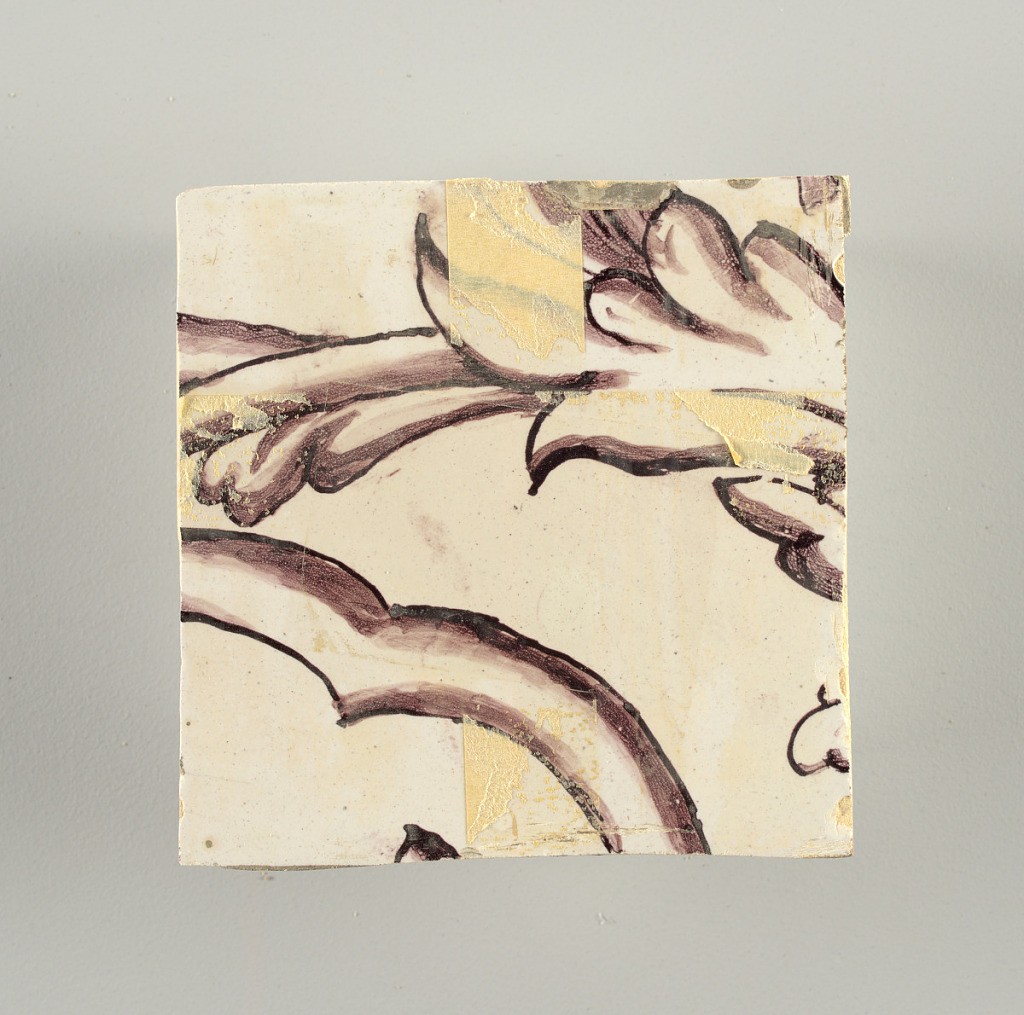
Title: Wall facing
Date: ca. 1725
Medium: tin-glazed earthenware, underglaze
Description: Two vertical rectangles, twenty-three tiles high.  A) Nine tiles wide at top; seven tiles wide at bottom.  B) Ten and one-half tiles wide.

Arabesque design of foliage.  A) with centered figure of Justice under a canopy.  B) with centered urn.